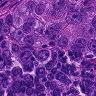
Metastatic tissue present: yes